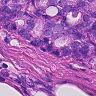
Metastatic tissue present: yes